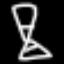
Label: hourglass